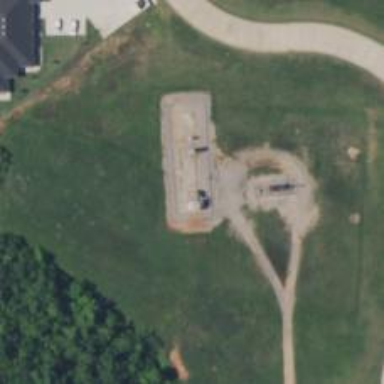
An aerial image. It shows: Storage tank with man-made structure.